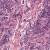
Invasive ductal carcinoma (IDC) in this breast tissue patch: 1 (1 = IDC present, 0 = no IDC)